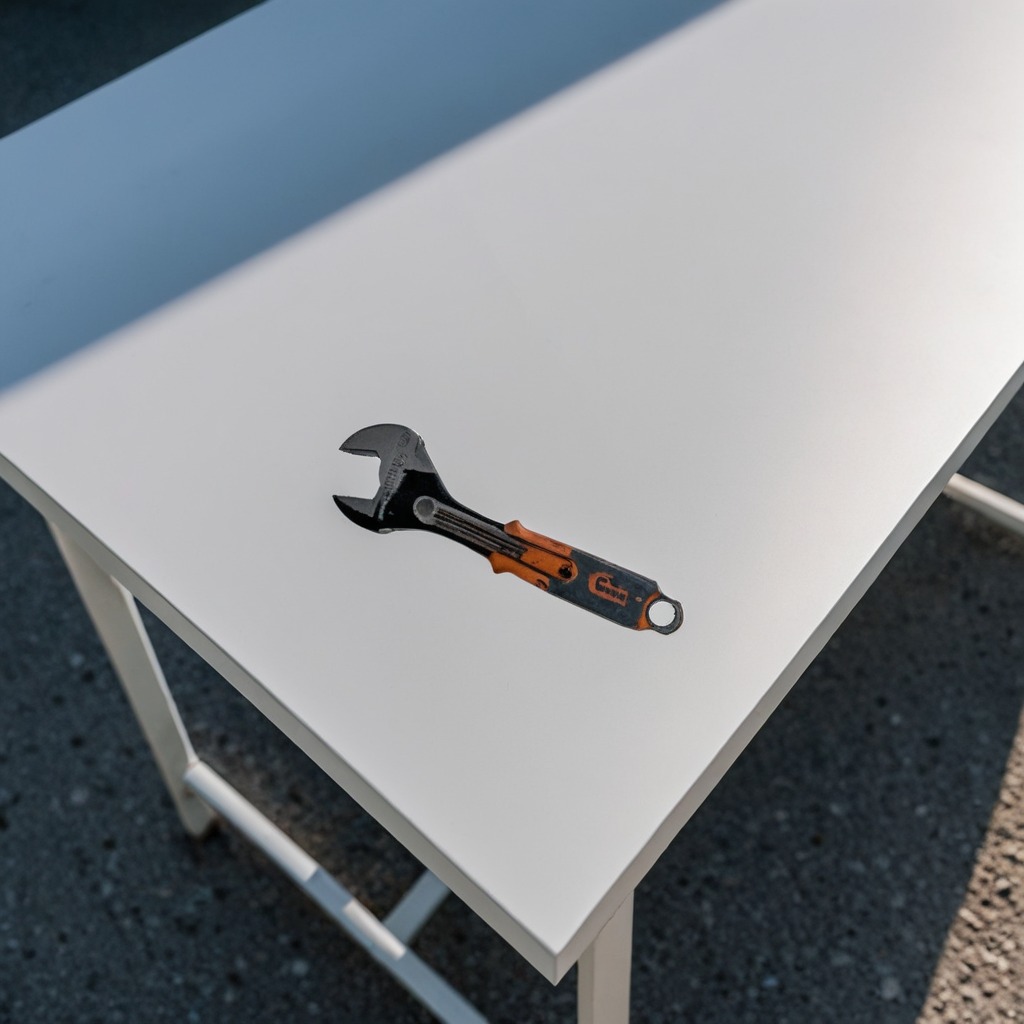
An wrench is lying on the table in the background.